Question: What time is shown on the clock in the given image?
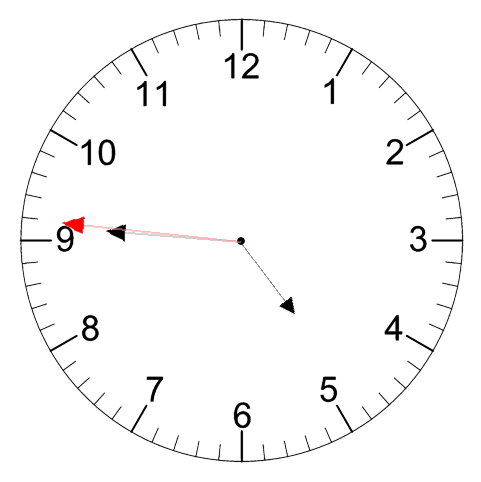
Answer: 04:45:46